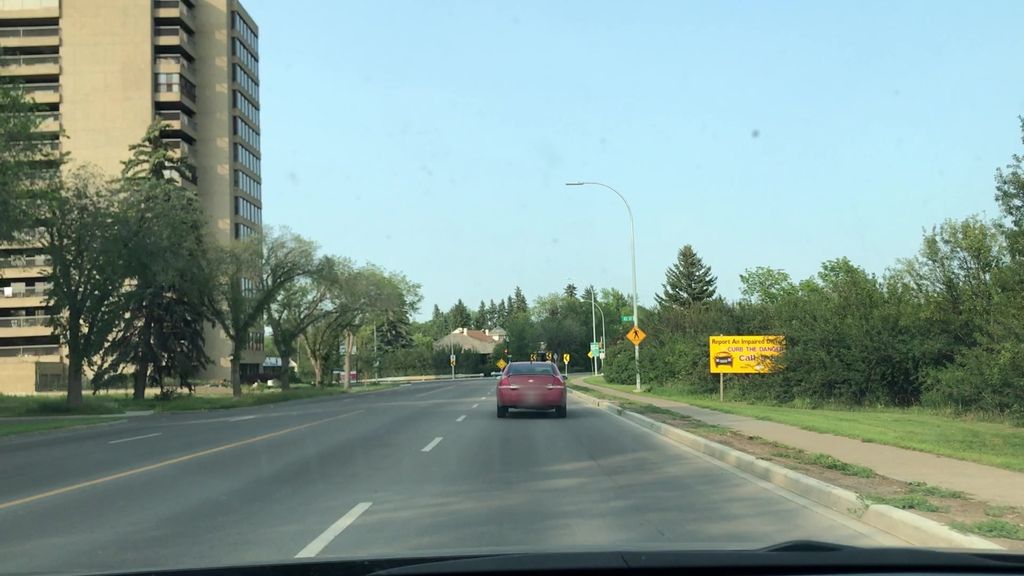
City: edmonton